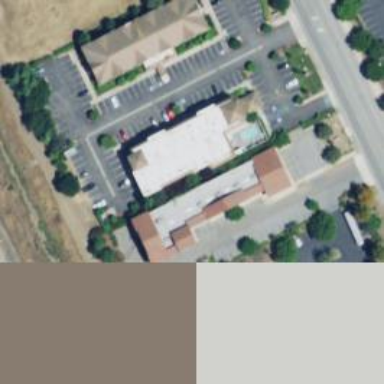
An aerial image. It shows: Motel building.